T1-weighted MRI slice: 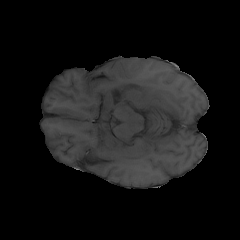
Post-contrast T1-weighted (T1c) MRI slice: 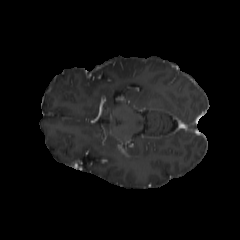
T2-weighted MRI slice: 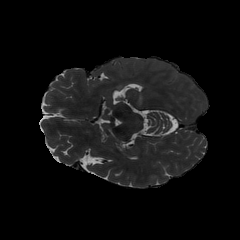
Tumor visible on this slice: yes